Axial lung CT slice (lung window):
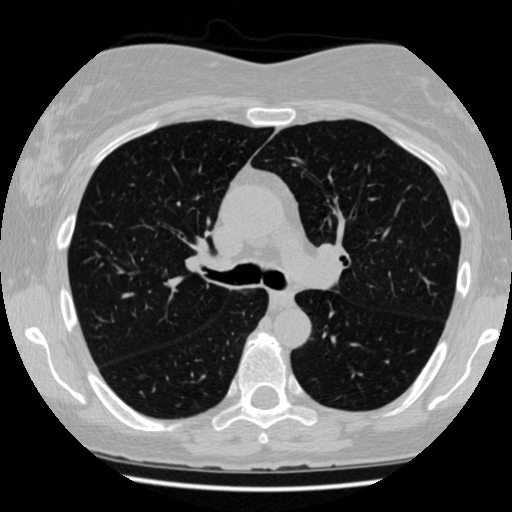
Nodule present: no